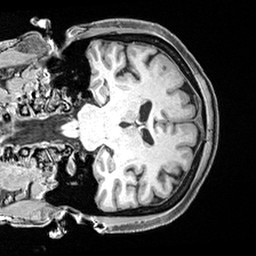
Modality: T1w
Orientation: coronal
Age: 51
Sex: female
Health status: healthy
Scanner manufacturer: siemens
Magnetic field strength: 3 T
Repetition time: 2.4 s
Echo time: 0.00217 s